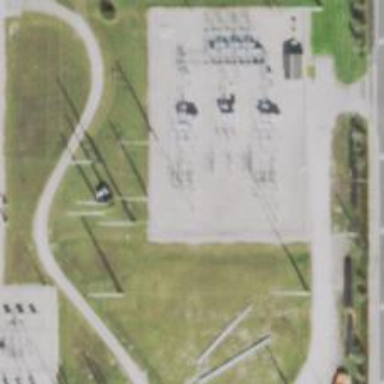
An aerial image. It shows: Switch for power supply.